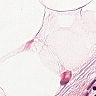
Metastatic tissue present: no